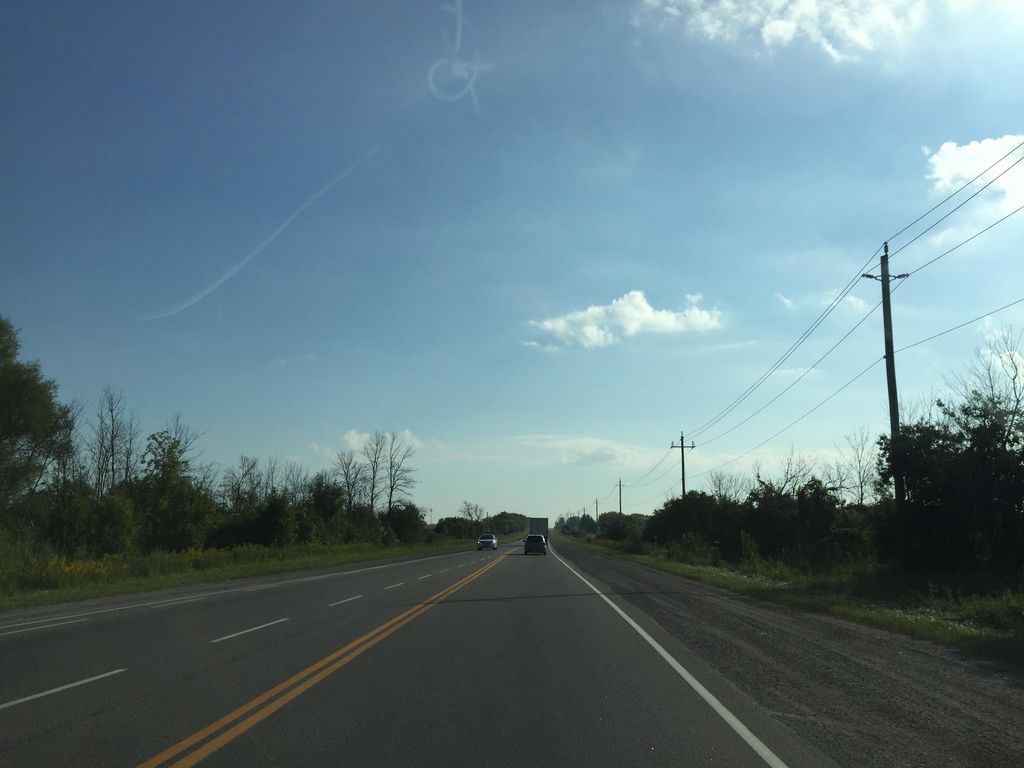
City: kitchener-waterloo